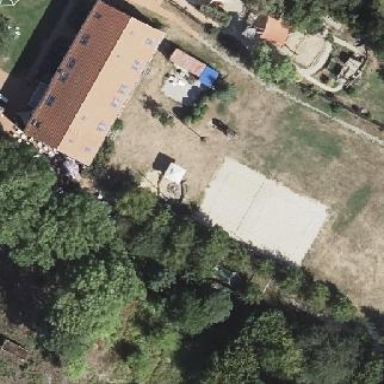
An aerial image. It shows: Beach volleyball pitch for leisure land.